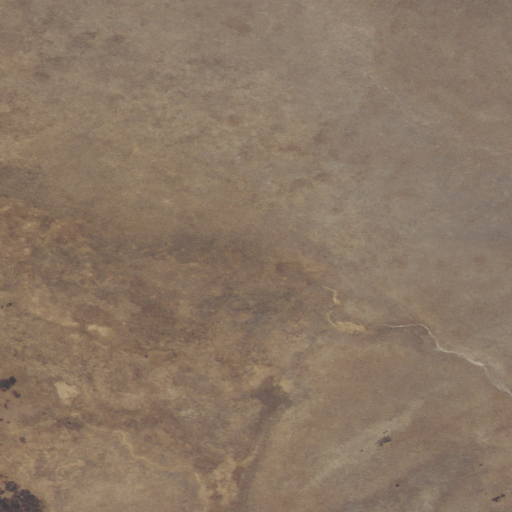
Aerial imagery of plain(s) in Idaho named Poker Meadows containing herbaceous wetlands and grassland